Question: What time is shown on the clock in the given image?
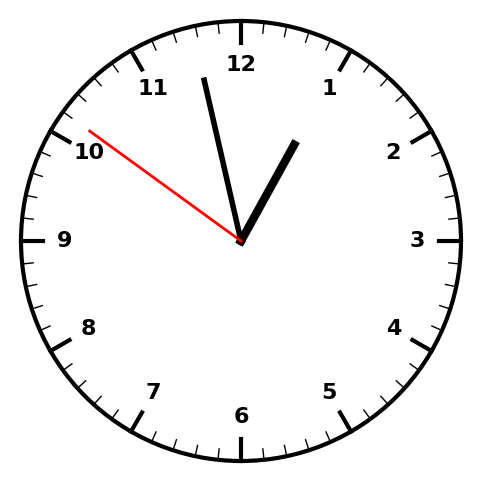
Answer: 12:57:51